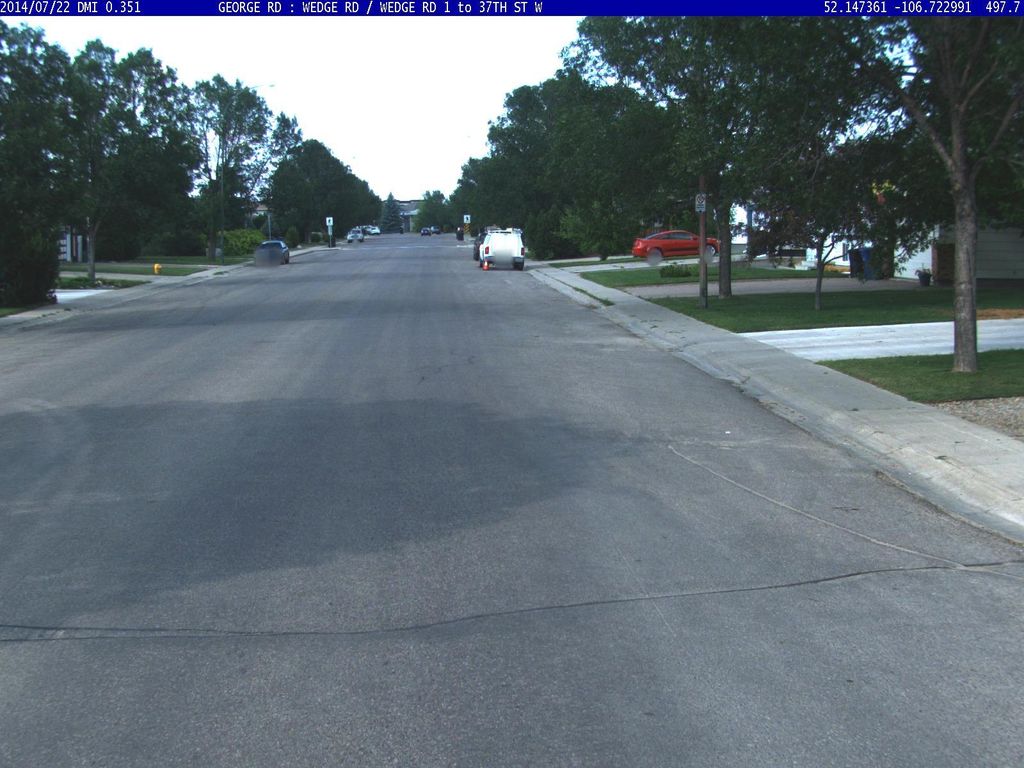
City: saskatoon